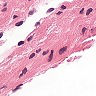
Metastatic tissue present: no